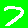
Digit: 7